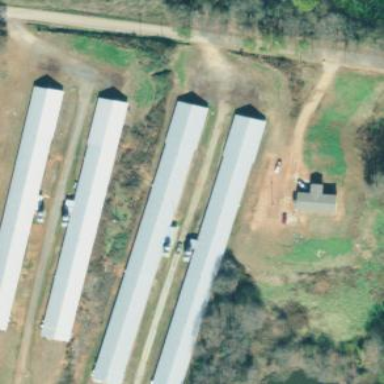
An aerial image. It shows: Poultry house.